Aerial crown-view tile of a tropical tree (Barro Colorado Island, Panama), acquired 20240918:
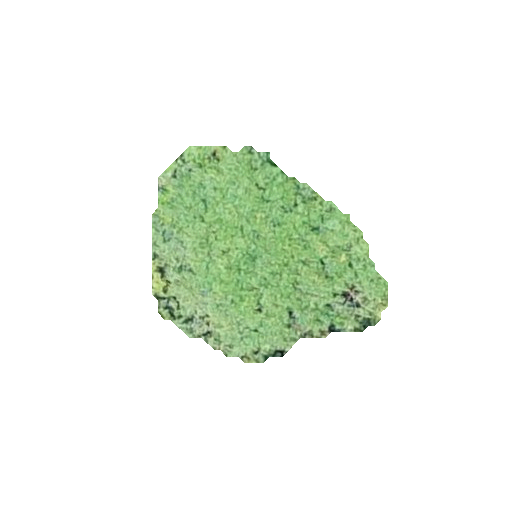
Species: Inga marginata
GBIF accepted scientific name: Inga marginata
Crown area: 57.106 m²